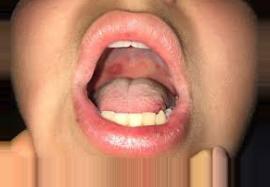
Condition: Mouth Ulcer